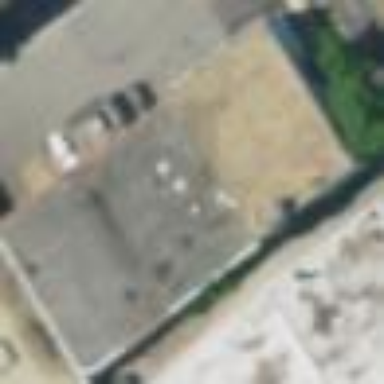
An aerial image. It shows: Building housing car repair shop.